Aerial crown-view tile of a tropical tree (Barro Colorado Island, Panama), acquired 20250512:
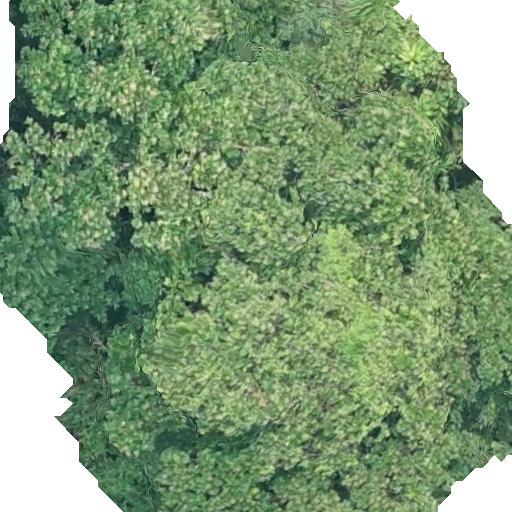
Species: Anacardium excelsum
GBIF accepted scientific name: Anacardium excelsum
Crown area: 401.218 m²